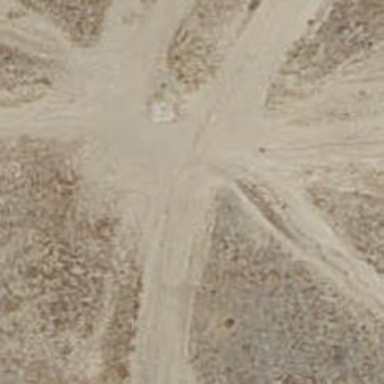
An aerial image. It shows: Track road with ground surface.